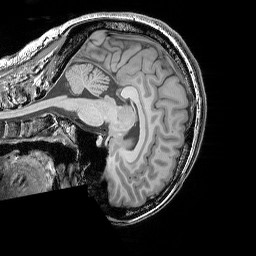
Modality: T1w
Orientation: sagittal
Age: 23
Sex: female
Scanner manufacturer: siemens
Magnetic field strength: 3 T
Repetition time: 1.9 s
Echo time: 0.00444 s